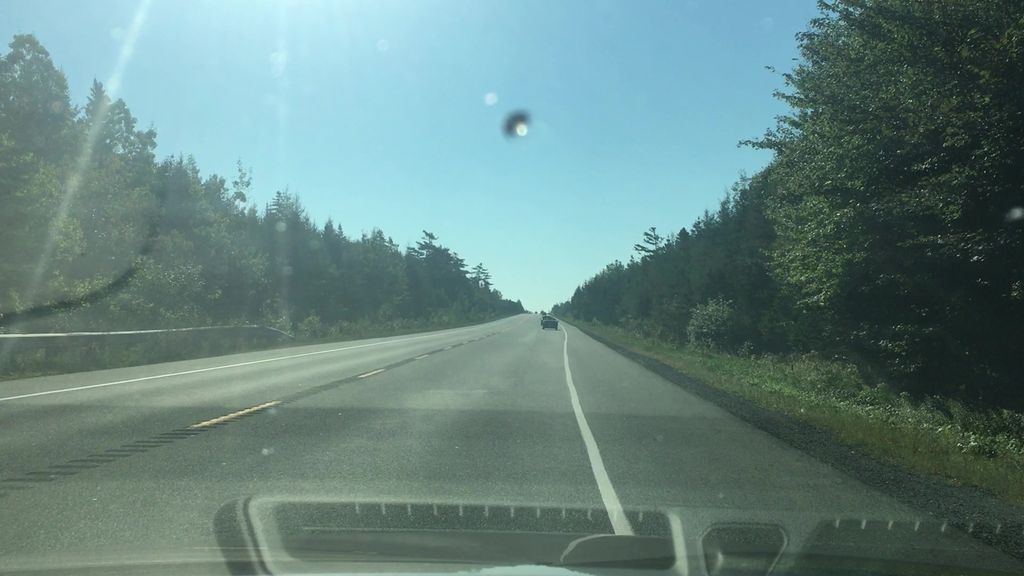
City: halifax